Question: I am seeing some strange results from matplotlib, I am using pretty much the stock example for adding it to Django;
'''
def graph(request):
if request.user.is_authenticated():
user = request.user.first_name
else:
return redirect('/login')
form = GetGraphData(request.POST or None)
if form.is_valid():
os.environ['MPLCONFIGDIR'] = "/tmp"
from matplotlib.backends.backend_agg import FigureCanvasAgg as FigureCanvas
from matplotlib.figure import Figure
from matplotlib.dates import DateFormatter
from_date = form.cleaned_data['chosen_from_date']
to_date = form.cleaned_data['chosen_to_date']
graph_property = form.cleaned_data['chosen_property']
rack = form.cleaned_data['chosen_rack']
query = "select %s,reading_date from readings where reading_date" " between '%s' and '%s' and pdu_location like '%s%%'" %(graph_property,from_date, to_date, rack)
results = db.db_query(query)
if results[0]:
fig=Figure()
fig.clear()
ax=fig.add_subplot(111)
x=[]
for i in results[0]:
x.append(i[1])
y=[]
for i in results[0]:
y.append(i[0])
ax.plot_date(x, y, '-')
ax.xaxis.set_major_formatter(DateFormatter('%Y-%m-%d'))
ax.set_title(rack)
ax.set_xlabel("Date")
ax.set_ylabel(graph_property)
fig.autofmt_xdate()
canvas=FigureCanvas(fig)
response=HttpResponse(content_type='image/png')
canvas.print_png(response)
return response
else:
error_message = 'There were no results for that query, check' ' your dates and try again.'
return render_to_response('generic_message.html'
,{'message':error_message,'title':'No results'})
template_dict = {'username':user, 'form':form,'view':True}
return render_to_response('get_circuit.html',template_dict)
'''
The indenting is correct, it just pastes strangely above,
On the x axis we end up with a list of datetime objects, on the y axis we end up with a list of floats.
I get the graph below;

You can see that the left side of the graph is very odd looking.
There are 96 data points that come back as part of this query, I have also noticed that when there are over 1000 data points on the y axis that it goes even crazier.
Would anybody have any suggestions to combat this?
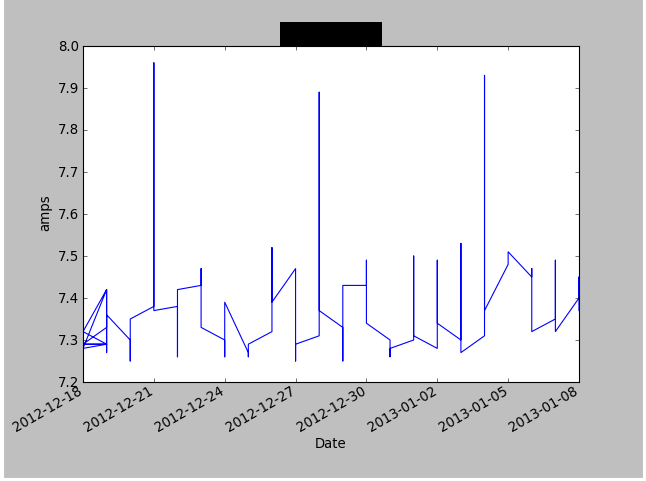
Answer: It looks like your points aren't plotting linearly. I believe ordering by date should fix it
'order by reading_date ASC'